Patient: sex M, age 29
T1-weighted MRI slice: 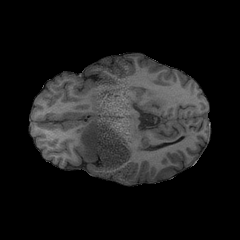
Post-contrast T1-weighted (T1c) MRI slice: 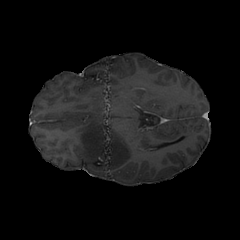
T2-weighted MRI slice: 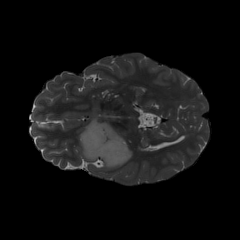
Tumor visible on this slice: yes
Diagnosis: Astrocytoma, IDH-mutant
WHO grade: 2